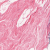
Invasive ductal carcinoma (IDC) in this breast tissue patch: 0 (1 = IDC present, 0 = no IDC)